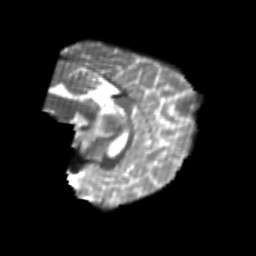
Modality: T2w
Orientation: sagittal
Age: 24
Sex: female
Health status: healthy
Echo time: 0.074 s